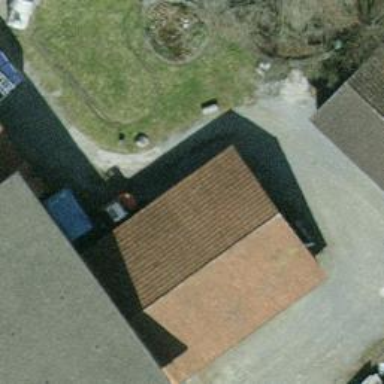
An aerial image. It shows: Shed.